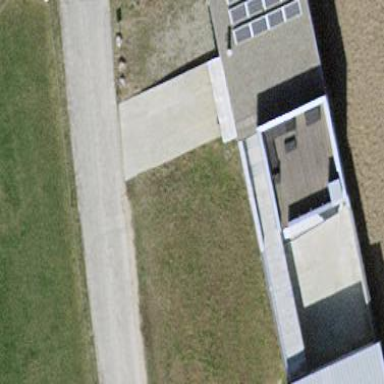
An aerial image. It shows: Gray observatory building.